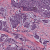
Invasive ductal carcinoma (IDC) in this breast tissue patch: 1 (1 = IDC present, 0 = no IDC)